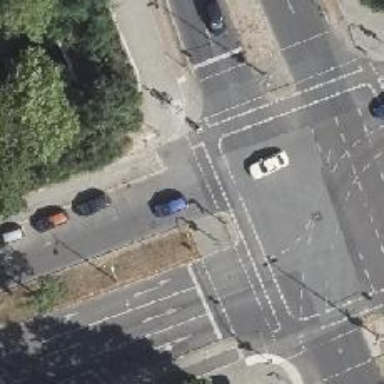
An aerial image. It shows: Crossing with traffic signals.